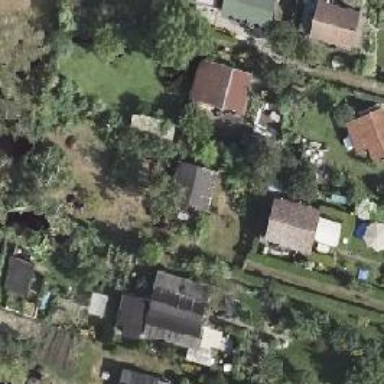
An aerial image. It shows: Plot in the allotments.